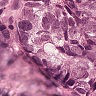
Metastatic tissue present: yes